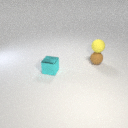
small yellow rubber sphere above small brown rubber sphere